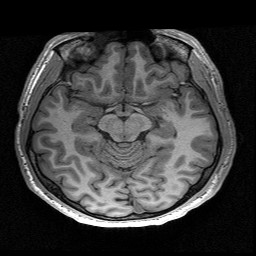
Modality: T1w
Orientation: coronal
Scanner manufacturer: siemens
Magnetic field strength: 3 T
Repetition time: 2.53 s
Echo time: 0.00267 s